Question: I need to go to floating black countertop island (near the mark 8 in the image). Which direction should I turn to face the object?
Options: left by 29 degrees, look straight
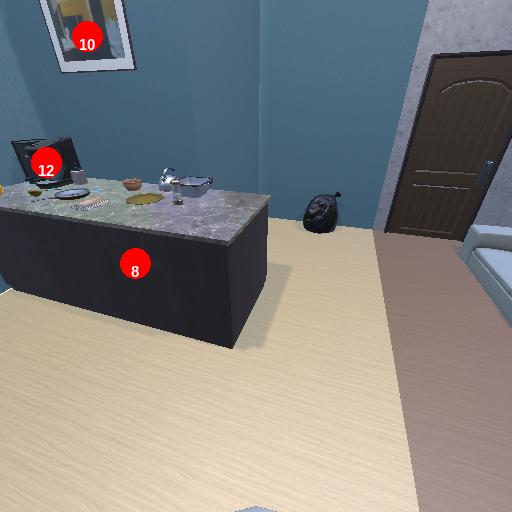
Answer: left by 29 degrees